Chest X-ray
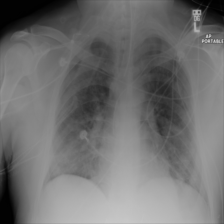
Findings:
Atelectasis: negative
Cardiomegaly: negative
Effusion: negative
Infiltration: negative
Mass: negative
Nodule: negative
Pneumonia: negative
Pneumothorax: negative
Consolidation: negative
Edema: negative
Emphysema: negative
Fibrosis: negative
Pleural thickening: negative
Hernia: negative